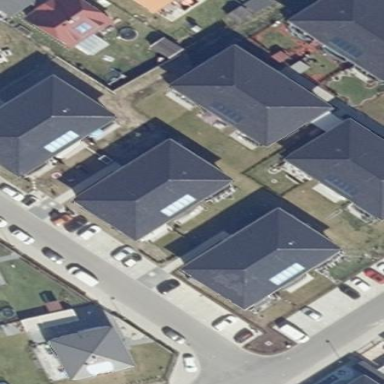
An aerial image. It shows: Hipped roof on apartment building.